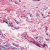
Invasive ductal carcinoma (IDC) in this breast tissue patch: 0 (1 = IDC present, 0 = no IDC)